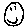
Label: smiley face